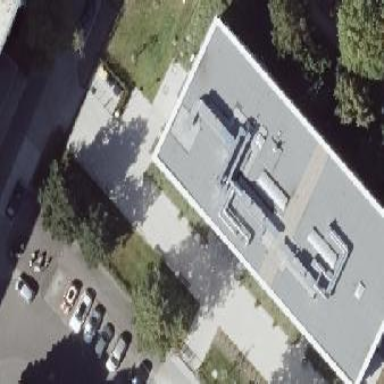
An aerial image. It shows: School building.